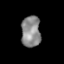
Tissue: lung
Cell type: Epithelial cells
Senescence score: 0.5912
Nuclear area (px): 587
Mean DAPI intensity: 137.908